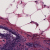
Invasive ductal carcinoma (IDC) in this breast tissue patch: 0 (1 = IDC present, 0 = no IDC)